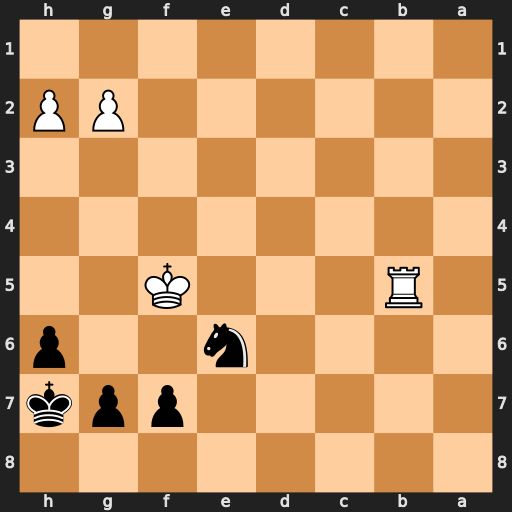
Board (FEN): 8/5ppk/4n2p/1R3K2/8/8/6PP/8
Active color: b
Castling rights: -
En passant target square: -
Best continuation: Nd4+ Ke5 Nxb5